Question: I have created a main class called widget.cpp, which inherits QFrame. And from widget.cpp I create a subclass called frame.cpp in which I reimplement paintEvent() method for drawing image. The problem is that, when I try to draw image directly through widget.cpp by creating a paintEvent method for it , it works fine. But in the other case, when I implement it in the subclass frame.cpp its not working fine. Is there some thing I am doing wrong here.
widget.h
'''
#ifndef WIDGET_H
#define WIDGET_H
#include <QFrame>
#include <QPainter>
#include "frame.h"
class frame;
namespace Ui {
class Widget;
}
class Widget : public QFrame
{
Q_OBJECT
public:
explicit Widget(QWidget *parent = 0);
~Widget();
private:
Ui::Widget *ui;
frame * f;
};
#endif // WIDGET_H
'''

widget.cpp
'''
#include "widget.h"
#include "ui_widget.h"
Widget::Widget(QWidget *parent) :
QFrame(parent),
ui(new Ui::Widget)
{
ui->setupUi(this);
f = new frame(ui->frame);
f->show();
}
Widget::~Widget()
{
delete ui;
}
'''
frame.h
'''
#ifndef FRAME_H
#define FRAME_H
#include <QObject>
#include <QWidget>
#include <QPainter>
class frame : public QWidget
{
Q_OBJECT
public:
explicit frame(QWidget *parent = 0);
protected:
void paintEvent(QPaintEvent *p);
signals:
public slots:
};
#endif // FRAME_H
'''
frame.cpp
'''
#include "frame.h"
frame::frame(QWidget *parent) : QWidget(parent)
{
}
void frame::paintEvent(QPaintEvent *p)
{
QPainter* pPainter = new QPainter(this);
QImage img(":/left.png");
Q_ASSERT(!img.isNull());
QRect source(0,0,20,10);
QRect target(50,50,20,10);
pPainter->drawImage(target, img,source);
QWidget::paintEvent(p);
QWidget::update();
}
'''
If I use QRect target(0,0,20,10) in the above code the image is drawn.
testImage.pro
'''
QT += core gui
greaterThan(QT_MAJOR_VERSION, 4): QT += widgets
TARGET = testImage
TEMPLATE = app
DEFINES += QT_DEPRECATED_WARNINGS
SOURCES += main.cpp widget.cpp frame.cpp
HEADERS += widget.h frame.h
FORMS += widget.ui
RESOURCES += src.qrc
DISTFILES +=
'''
widget.ui
'''
<?xml version="1.0" encoding="UTF-8"?>
<ui version="4.0">
<class>Widget</class>
<widget class="QWidget" name="Widget">
<property name="geometry">
<rect>
<x>0</x>
<y>0</y>
<width>823</width>
<height>468</height>
</rect>
</property>
<property name="windowTitle">
<string>Widget</string>
</property>
<widget class="QFrame" name="frame">
<property name="geometry">
<rect>
<x>200</x>
<y>60</y>
<width>420</width>
<height>300</height>
</rect>
</property>
<property name="minimumSize">
<size>
<width>420</width>
<height>300</height>
</size>
</property>
<property name="maximumSize">
<size>
<width>420</width>
<height>306</height>
</size>
</property>
<property name="frameShape">
<enum>QFrame::StyledPanel</enum>
</property>
<property name="frameShadow">
<enum>QFrame::Raised</enum>
</property>
</widget>
</widget>
<layoutdefault spacing="6" margin="11"/>
<resources/>
<connections/>
</ui>
'''
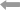
Answer: If you want to replace a class X widget you must create a class that inherits from that class, in your case frame must inherit from 'QFrame' and not directly from 'QWidget', since Qt Designer will use 'QFrame' methods that 'QWidget' does not have, instead a class that inherits from 'QFrame' if it will have them.
So you should change the next part in your code.
'''
class frame : public QFrame
{
...
'''
'''
frame::frame(QWidget *parent) : QFrame(parent)
{
}
'''
Another error that is observed in your code is that you call 'update()' inside 'paintEvent()', this can generate an infinite loop since 'update()' calls 'paintEvent()' indirectly. Also a widget your a painting space, this space we can get through the method 'rect()', if you draw outside that space not painted anything. Another bad practice is to create a pointer to 'QPainter' since it will continually be called to that method and you will be creating memory in addition to that you are eliminating it correctly. From the above I propose the following code:
'''
void frame::paintEvent(QPaintEvent *p)
{
QWidget::paintEvent(p);
QPainter pPainter(this);
QImage img(":/left.png");
Q_ASSERT(!img.isNull());
QRect source(0,0,20,10);
QRect target(50,50,20,10);
pPainter.drawImage(target, img, source);
}
'''
And most importantly, when you run 'f = new frame(ui->frame);' you are creating a new widget that by default takes a position relative to the parent, that's why you see the image, but this is not appropriate, what you should do is promote the widget.
To promote right click on the 'QFrame' that is in 'QtDesigner', and will be displayed a menu, select Promoted Widgets, opening a dialog window, in it you must put in Promoted class name the name of the class you have created, in your case , and in header file the .h file of your class, in your case , then press the add button and then the Promote button. As shown in the following images:
<URL>
<URL>
After compiling your project, as final recommendation change the name of the widget in Qt Designer of frame to another for example myFrame so that there is no confusion with the name of the class.
<URL>
The complete example can be found in the following <URL>